Field crop: maize
Growth stage: 2
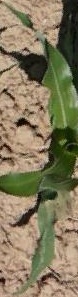
Species: maize